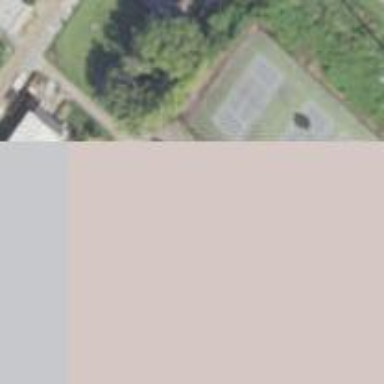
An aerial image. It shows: Tennis court on pitch.